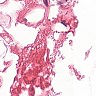
Metastatic tissue present: no